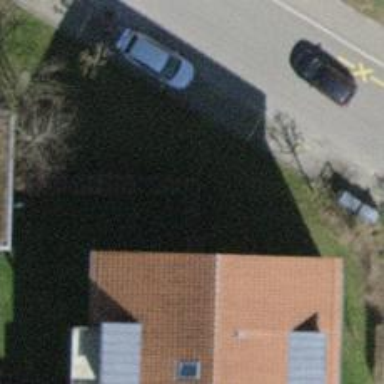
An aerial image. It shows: Hedge barrier.